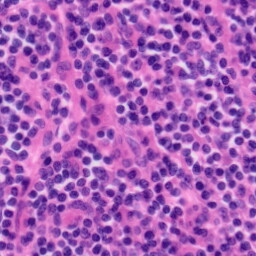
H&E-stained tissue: Tonsil